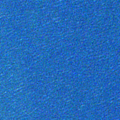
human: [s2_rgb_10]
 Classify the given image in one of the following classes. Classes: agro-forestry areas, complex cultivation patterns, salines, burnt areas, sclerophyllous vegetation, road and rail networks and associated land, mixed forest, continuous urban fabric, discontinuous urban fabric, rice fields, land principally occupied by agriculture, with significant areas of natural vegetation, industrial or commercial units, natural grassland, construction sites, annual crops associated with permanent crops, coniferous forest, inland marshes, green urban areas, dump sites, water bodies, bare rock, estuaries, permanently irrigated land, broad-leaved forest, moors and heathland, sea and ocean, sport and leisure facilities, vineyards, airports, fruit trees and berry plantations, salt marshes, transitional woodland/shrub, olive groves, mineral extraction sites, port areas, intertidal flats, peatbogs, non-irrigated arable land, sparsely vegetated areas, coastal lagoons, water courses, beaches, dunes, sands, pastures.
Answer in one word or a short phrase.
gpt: sea and ocean